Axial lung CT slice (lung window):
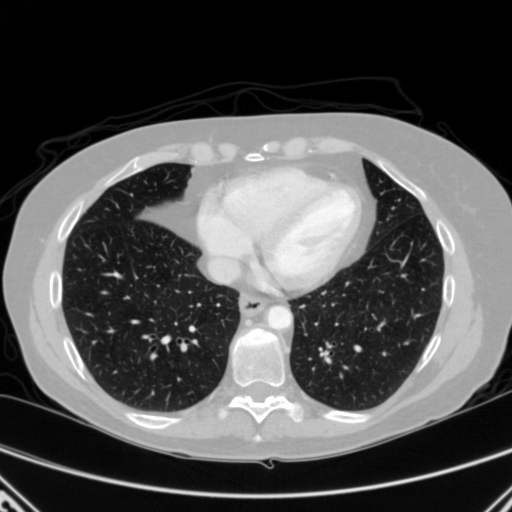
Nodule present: no